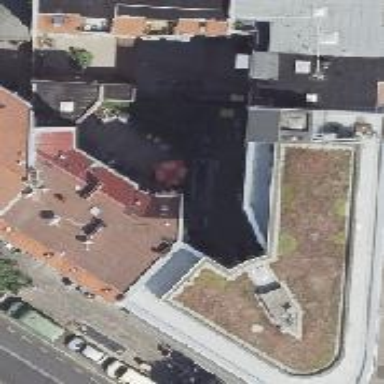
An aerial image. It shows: Part of building.